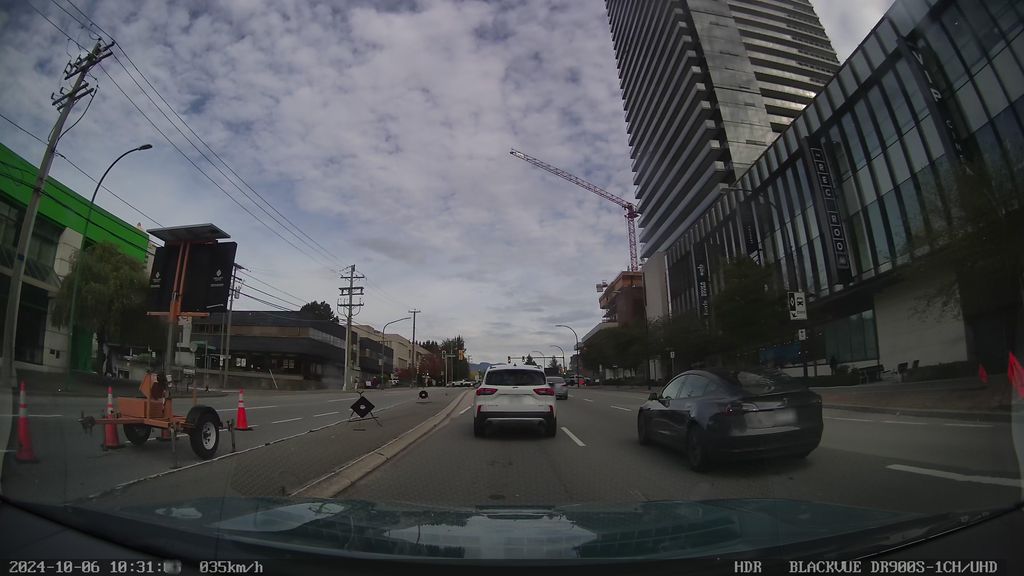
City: vancouver